Question: '''
public MyLayout (){
frame.setLayout(new BorderLayout());
panel.setLayout(new BorderLayout());
panel.add(new GraphicsSurface(),BorderLayout.CENTER);
frame.add(panel,BorderLayout.NORTH);
frame.add(btn1,BorderLayout.SOUTH);
frame.setSize(500, 500);
frame.setDefaultCloseOperation(JFrame.EXIT_ON_CLOSE);
frame.setLocationRelativeTo(null);
frame.setVisible(true);
}
'''
I'm creating a graphic placing it inside a panel
'panel.add(new GraphicsSurface(),BorderLayout.CENTER);'
and placing this panel inside a JFrame
'frame.add(panel,BorderLayout.NORTH);'
Except the graphic is displaying outside the JFrame

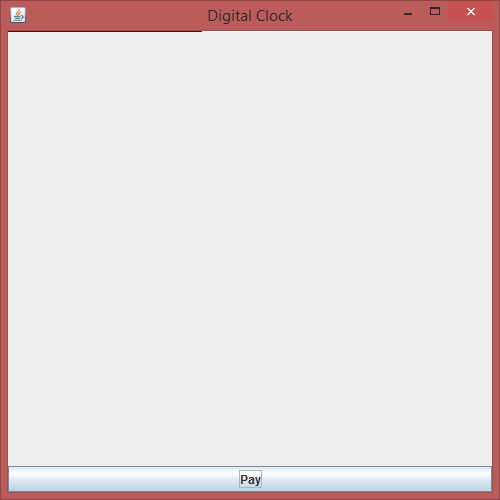
Answer: >
In 'GraphicsSurface' override 'getPreferredSize' and give it the size you want (I guess the size of the clock
'''
class GraphicsSurface extends JPanel {
@Override
public Dimension getPreferredSize() {
return new Dimenstion(..., ...);
}
}
'''
For 'panel', don't set the layout. The default 'FlowLayout' will work perfectly (it also centers by default -yeeee!). What will happen is that the 'GraphicsSurface' will maintain its preferred size, as 'FlowLayout' will respect it. Then the 'panel' will be stretched to the width of the frame (the height will remain the 'GraphicsSurface''s height), and the 'GraphicsSurface' will be centered in the 'panel'
With this you should be fine, adding the 'panel' to the frame's 'NORTH'. The center will be left for everything else.